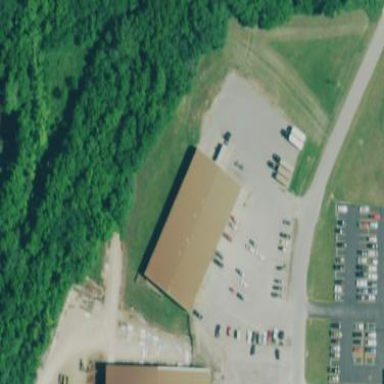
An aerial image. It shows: Warehouse.